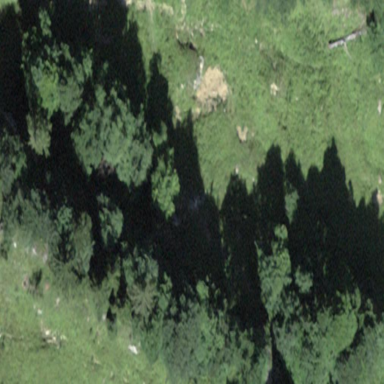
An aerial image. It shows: Beautiful woodland area.